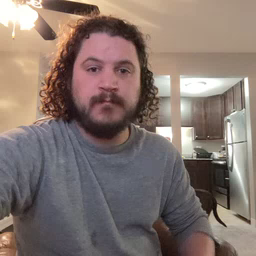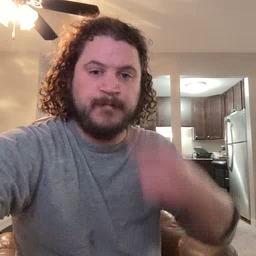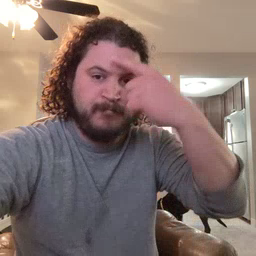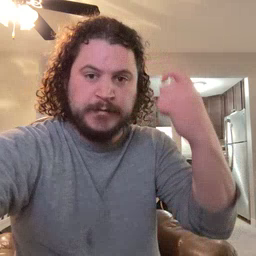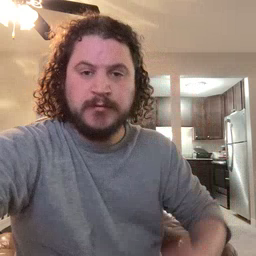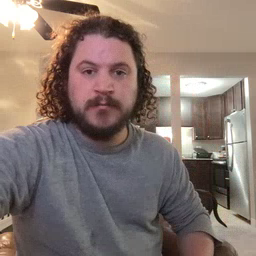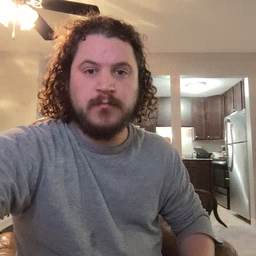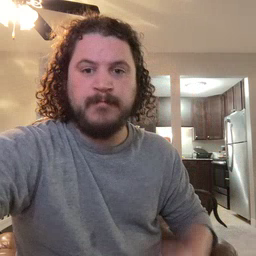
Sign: because